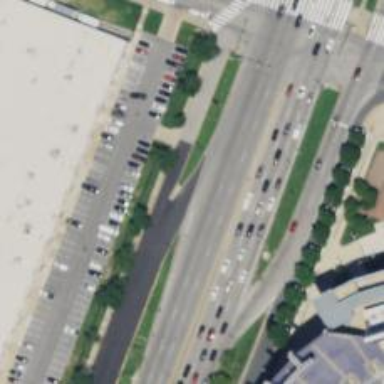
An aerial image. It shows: Asphalt road with primary link designation.